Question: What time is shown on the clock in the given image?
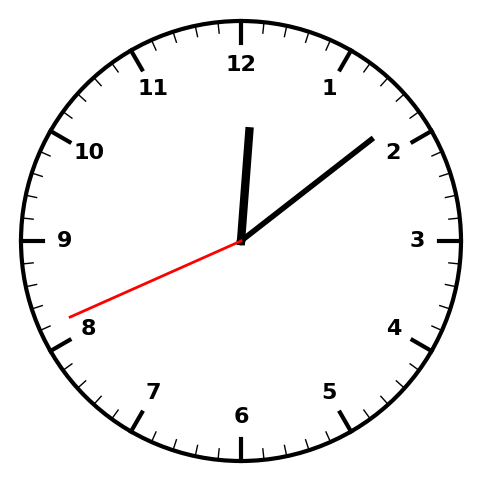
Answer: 12:08:41